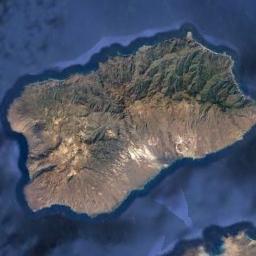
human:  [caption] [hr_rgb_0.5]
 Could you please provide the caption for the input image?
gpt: The island is surrounded by water .

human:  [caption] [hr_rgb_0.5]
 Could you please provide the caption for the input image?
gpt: The island without vegetation is surrounded by light blue waters .

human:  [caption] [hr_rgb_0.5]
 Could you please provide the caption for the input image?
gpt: The island on the left is several times as large as the island on the right .

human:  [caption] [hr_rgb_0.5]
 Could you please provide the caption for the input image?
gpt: The island is approximately rectangular and is surrounded by blue sea water  There are yellow-brown mountains and a little green vegetation on the island .

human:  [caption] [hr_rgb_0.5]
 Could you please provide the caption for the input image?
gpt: The brown island with mountains is on a blue sea .